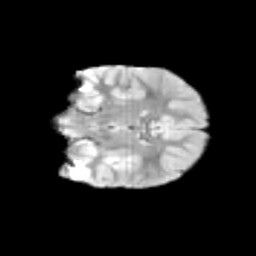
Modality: T2w
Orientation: coronal
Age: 9
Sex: female
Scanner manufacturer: siemens
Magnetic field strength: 3 T
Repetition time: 3.8 s
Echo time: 0.07 s